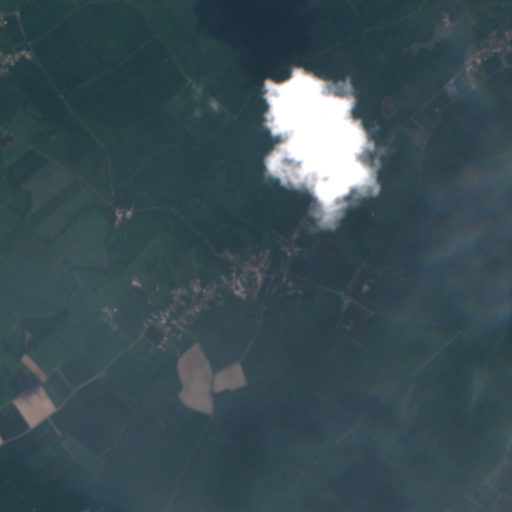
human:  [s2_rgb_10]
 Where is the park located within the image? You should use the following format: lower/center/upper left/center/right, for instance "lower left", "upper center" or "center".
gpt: The park is located in the center of the image.
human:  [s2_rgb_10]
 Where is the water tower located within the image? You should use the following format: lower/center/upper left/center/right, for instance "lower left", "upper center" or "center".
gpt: The water tower is located in the center right of the image.
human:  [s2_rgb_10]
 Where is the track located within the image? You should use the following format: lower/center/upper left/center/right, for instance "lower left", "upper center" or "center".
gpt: There is no track in the image.